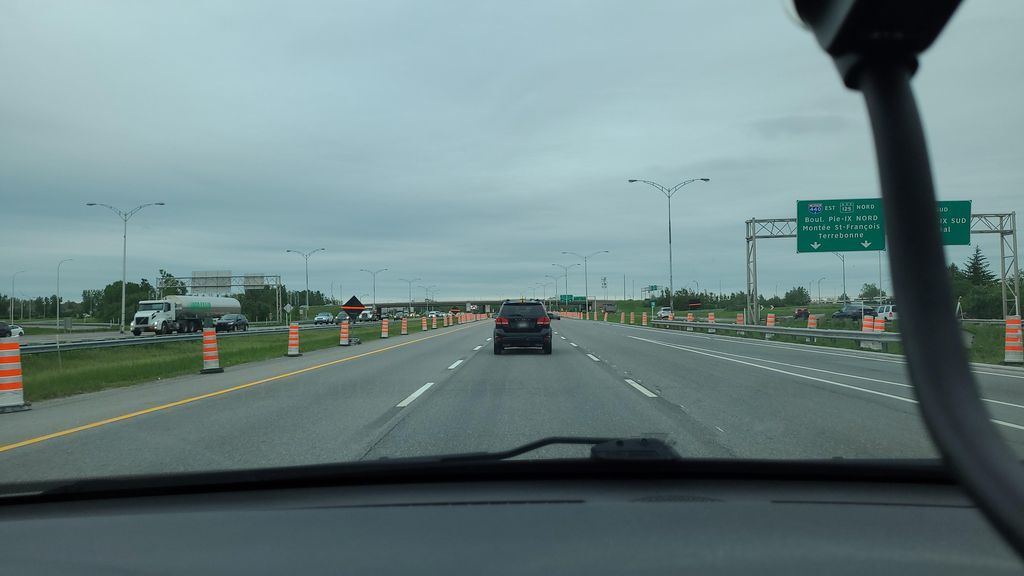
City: montreal